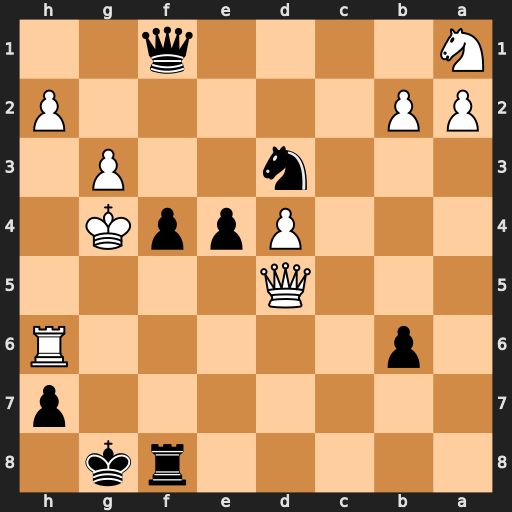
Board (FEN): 5rk1/7p/1p5R/3Q4/3PppK1/3n2P1/PP5P/N4q2
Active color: b
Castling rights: -
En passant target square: -
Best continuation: Kg7 Qg5+ Kh8 Qe7 Nf2+